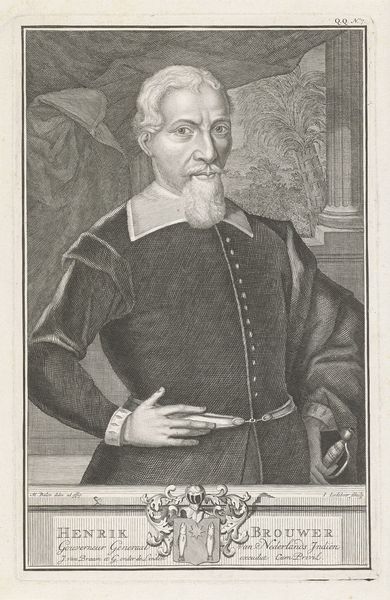
Titel: Portret van Hendrik Brouwer
Künstler: Isaac Ledeboer
Standort: Amsterdam
Institution: Rijksmuseum
Schlagwörter: column, curtain, king, men, sword, white, black, collar, face, formal, grey, hair, old, portrait, palm, hand, classical, man, tree, armor, armour, eyes, helmet, knight, sash, suit, drawing, black and white, frame, trim, coat, buttons, etching, sketch, beard, drape, royal, arms, art, engraving, draw, coat of arms, crest, fingers, shield, fish, shoulders, dutch, fluted, mustache, moustache, india, cuff, hip, engraved, kupferstich, brouwer, colum, sir, handle, henrik, henrik brouwer, hrneik, general governor, gouvernor, general gouvernor, dutch india, authour, scholor